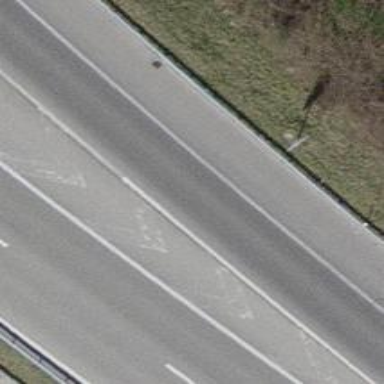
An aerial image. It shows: Asphalt motorway link.